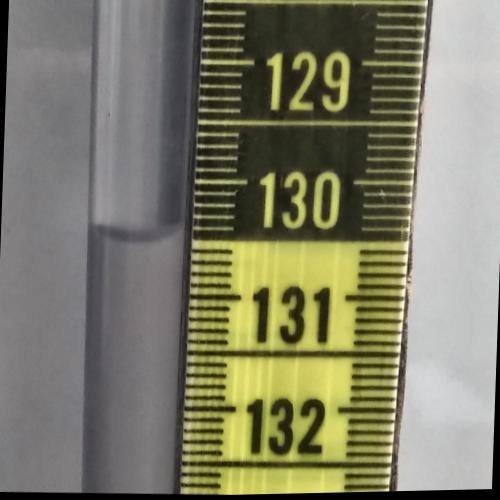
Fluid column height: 130.5 cm